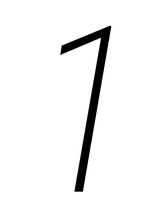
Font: Roboto-Italic_Condensed_ExtraLight_Italic